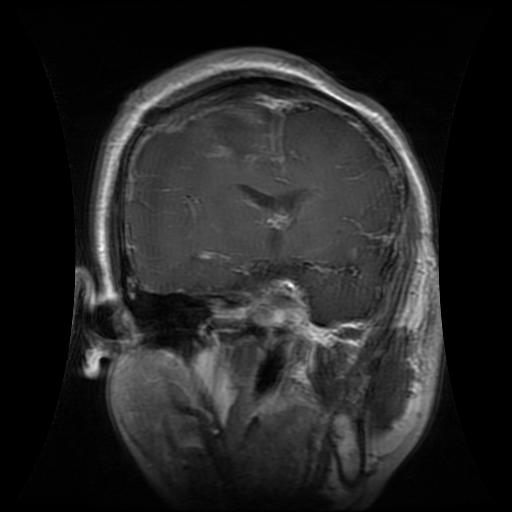
Label: glioma